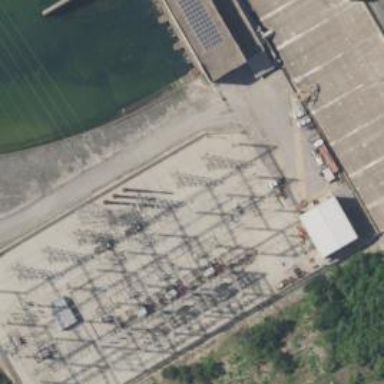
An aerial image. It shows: Switch used for power control.